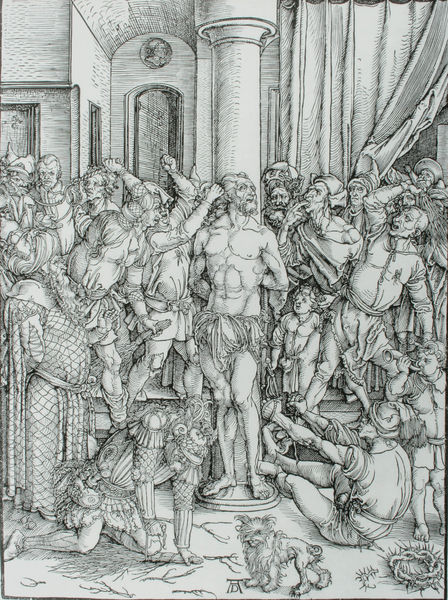
Titel: Große Passion - Die Geißelung Christi
Künstler: Albrecht Dürer
Institution: (Seriendruck)
Schlagwörter: gruppe, hand, körper, lendenschurz, mann, nackt, schatten, weiß, menschen, sitzen, äste, finger, geste, grau, hut, licht, männer, raum, schwarz, säule, tür, zeichnung, gebäude, haus, hund, schloss, tier, tuch, menge, andrang, bart, gedränge, mütze, mützen, wand, arme, bibel, falten, henker, mensch, stehen, horn, innenraum, signatur, vorhang, zweige, kirche, gewand, stoff, decke, gewänder, kind, renaissance, kinder, stock, affe, fesseln, hündchen, holzschnitt, bogen, risse, mauer, grafik, saal, könig, soldaten, muskeln, halbnackt, ad, junge, knie, oberkörper, striche, tor, eingang, lendentuch, medaillon, palast, geschrei, druck, lithographie, initialen, monogramm, radierung, stich, festnahme, gefangen, gefangennahme, häscher, schwarzweiß, knien, schläge, soldat, stöcke, holzdruck, peitsche, volk, kranz, menschenmenge, ritter, rüstung, römer, anklage, gefängnis, christus, jesus, jesus christus, christlich, dornen, wut, heiliger, märtyrer, stange, dürer, kupferstich, rosenkranz, turban, schlagen, rute, dornenkrone, dornenkranz, sultan, nürnberg, dämonen, monster, peitschen, lünette, verspottung, albrecht, albrecht dürer, folter, marter, passion, gefesselt, orientale, beinkleid, geißelsäule, ansturm, pöbel, assisi, geisselung, geiselung, geiselung christi, geißel, auspeitschen, geisel, benedikt, märthyrer, märtyrium, der hl. sebastian, mob, volksmenge, martersäule, folterknechte, wanst, ächtung, jesuus, peischen